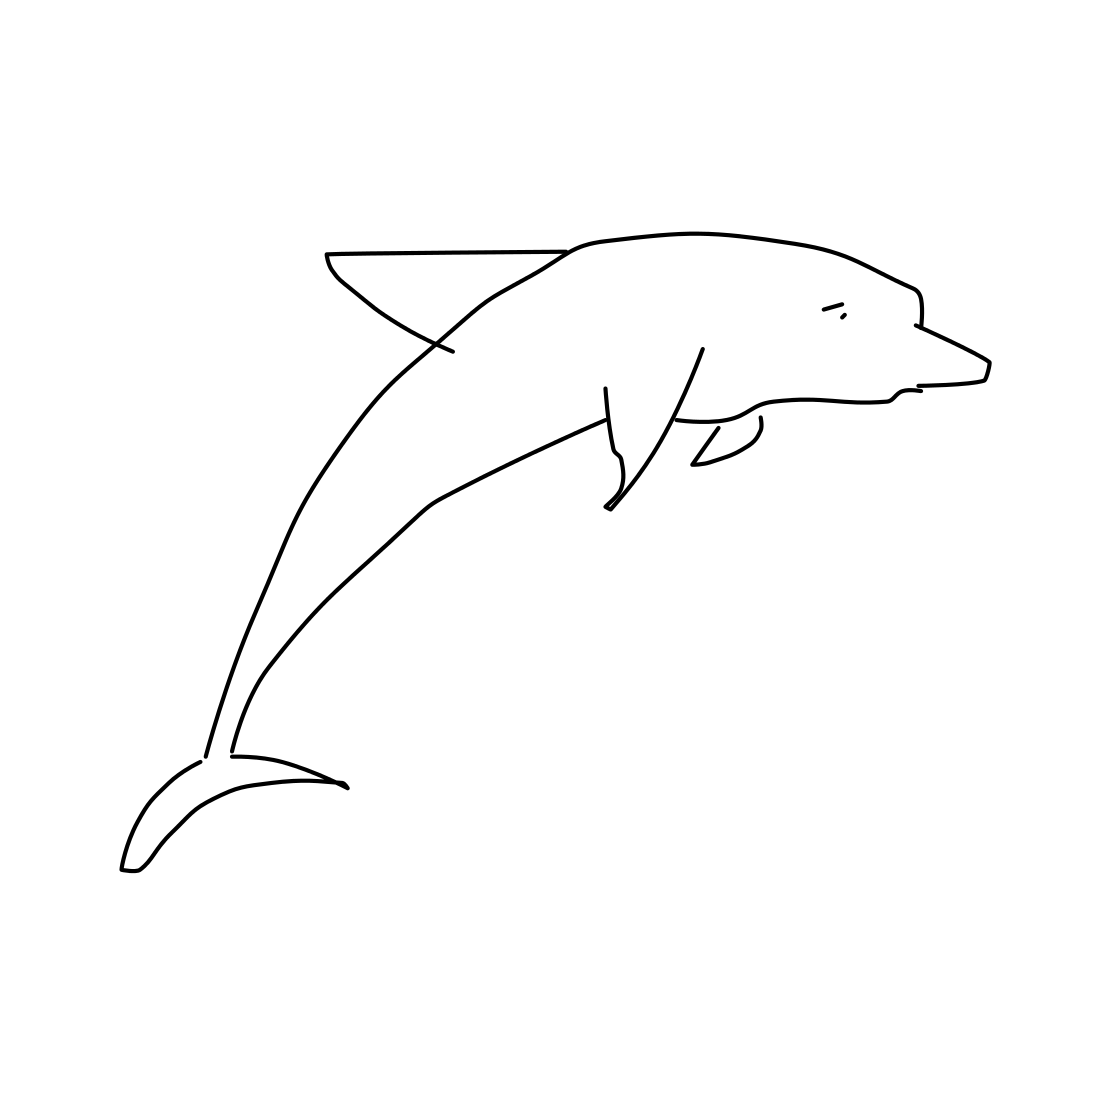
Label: dolphin